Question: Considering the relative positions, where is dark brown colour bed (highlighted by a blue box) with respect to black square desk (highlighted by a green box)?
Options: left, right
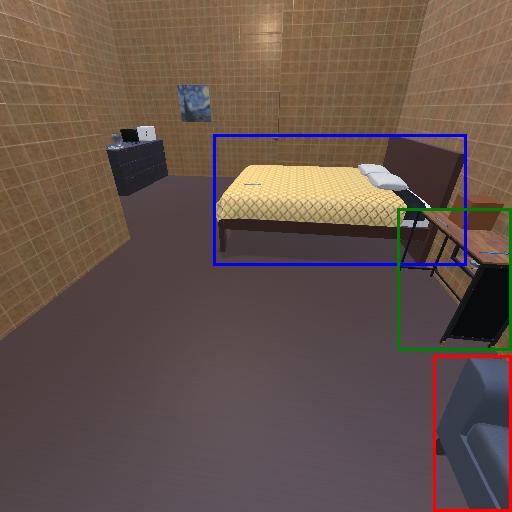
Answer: left